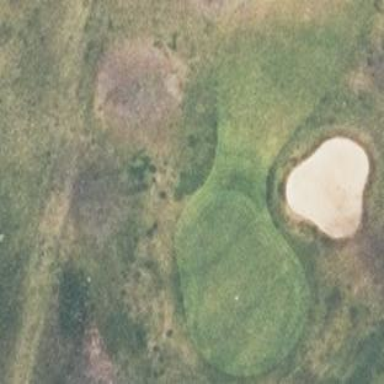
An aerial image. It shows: Golf green.